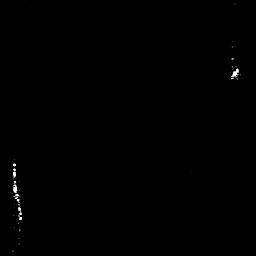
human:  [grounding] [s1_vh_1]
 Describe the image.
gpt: In the satellite image, there is  <ref>1 medium ship </ref> <box>[[3, 64, 9, 86, 0]]</box> located at bottom left,  <ref>1 small ship </ref> <box>[[88, 24, 93, 31, 0]]</box> located at top right.